Question: I have datatable in Microsoft SQL 2012

It is possible to select data values with newest key position with one request?
Or maybe not with one?
Result i want should be 10,20,30,50,70
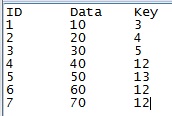
Answer: Try this:
'''
select data from tableName where id in (select MAX(id) from tableName group by key)
'''